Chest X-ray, AP view. Patient: 73 years old, sex F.
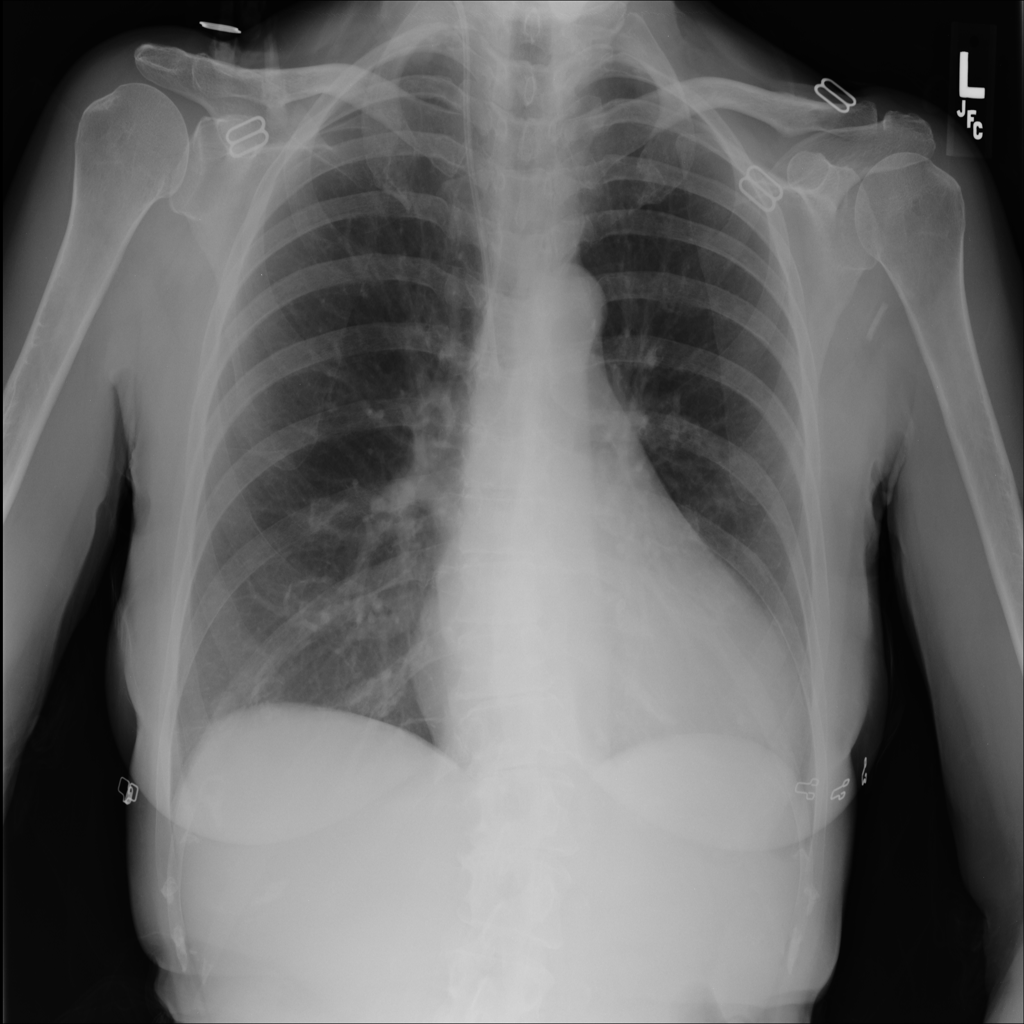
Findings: No Finding